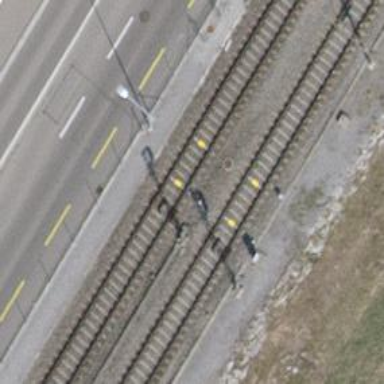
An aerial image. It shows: Single railway track with electrified contact line.